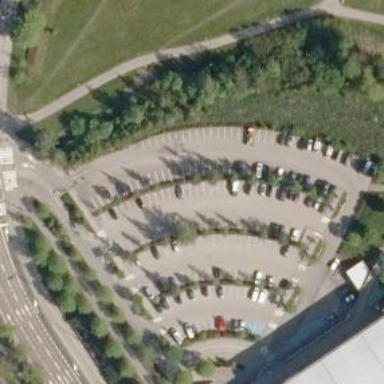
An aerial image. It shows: Asphalt road designated for service vehicles.